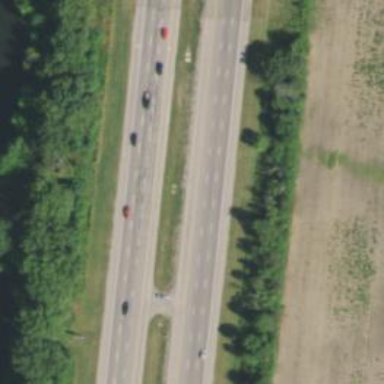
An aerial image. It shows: Motorway.